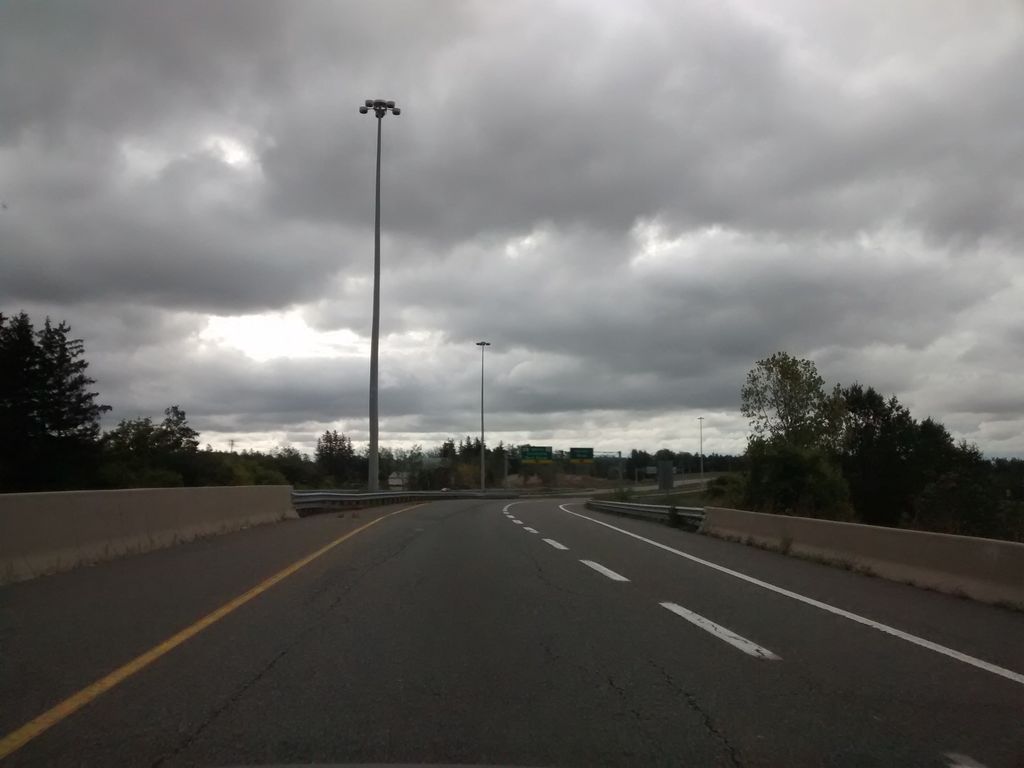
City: hamilton